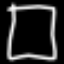
Label: square